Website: bh-photo
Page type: payment
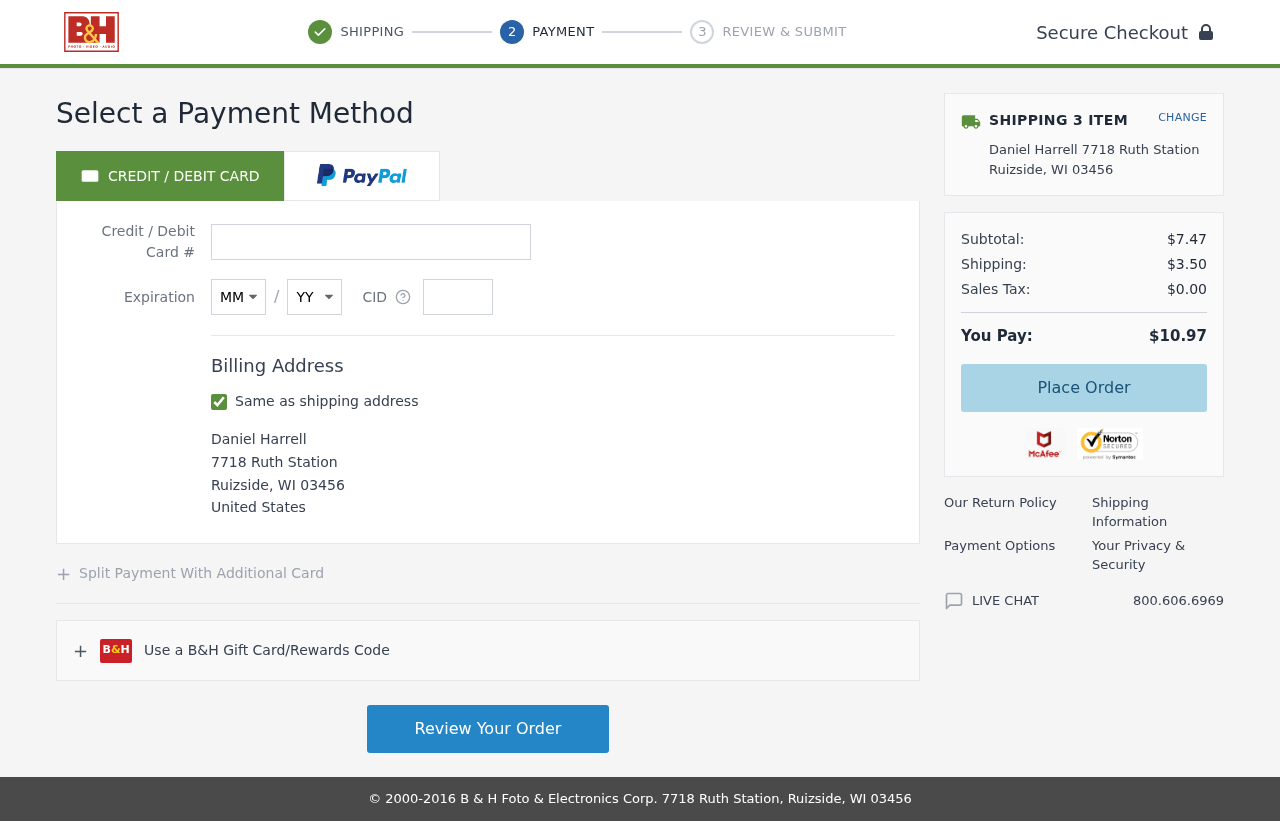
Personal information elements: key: PII_CARD_CVV
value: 315
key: PII_CARD_EXPIRY_MONTH
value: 06
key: PII_CARD_EXPIRY_YEAR
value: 27
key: PII_CARD_NUMBER
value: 6594 7511 0903 2380
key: PII_CITY
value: Ruizside
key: PII_COUNTRY
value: United States
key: PII_FULLNAME
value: Daniel Harrell
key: PII_POSTCODE
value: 03456
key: PII_STATE_ABBR
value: WI
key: PII_STREET
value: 7718 Ruth Station
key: PII_FULLNAME2
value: Daniel Harrell
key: PII_STREET2
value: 7718 Ruth Station
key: PII_CITY2
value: Ruizside
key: PII_STATE_ABBR2
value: WI
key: PII_POSTCODE2
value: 03456
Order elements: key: ORDER_NUM_ITEMS
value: SHIPPING 3 ITEM
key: ORDER_SUBTOTAL
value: $7.47
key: ORDER_SHIPPING_COST
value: $3.50
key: ORDER_TAX
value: $0.00
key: ORDER_TOTAL
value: $10.97